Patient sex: M
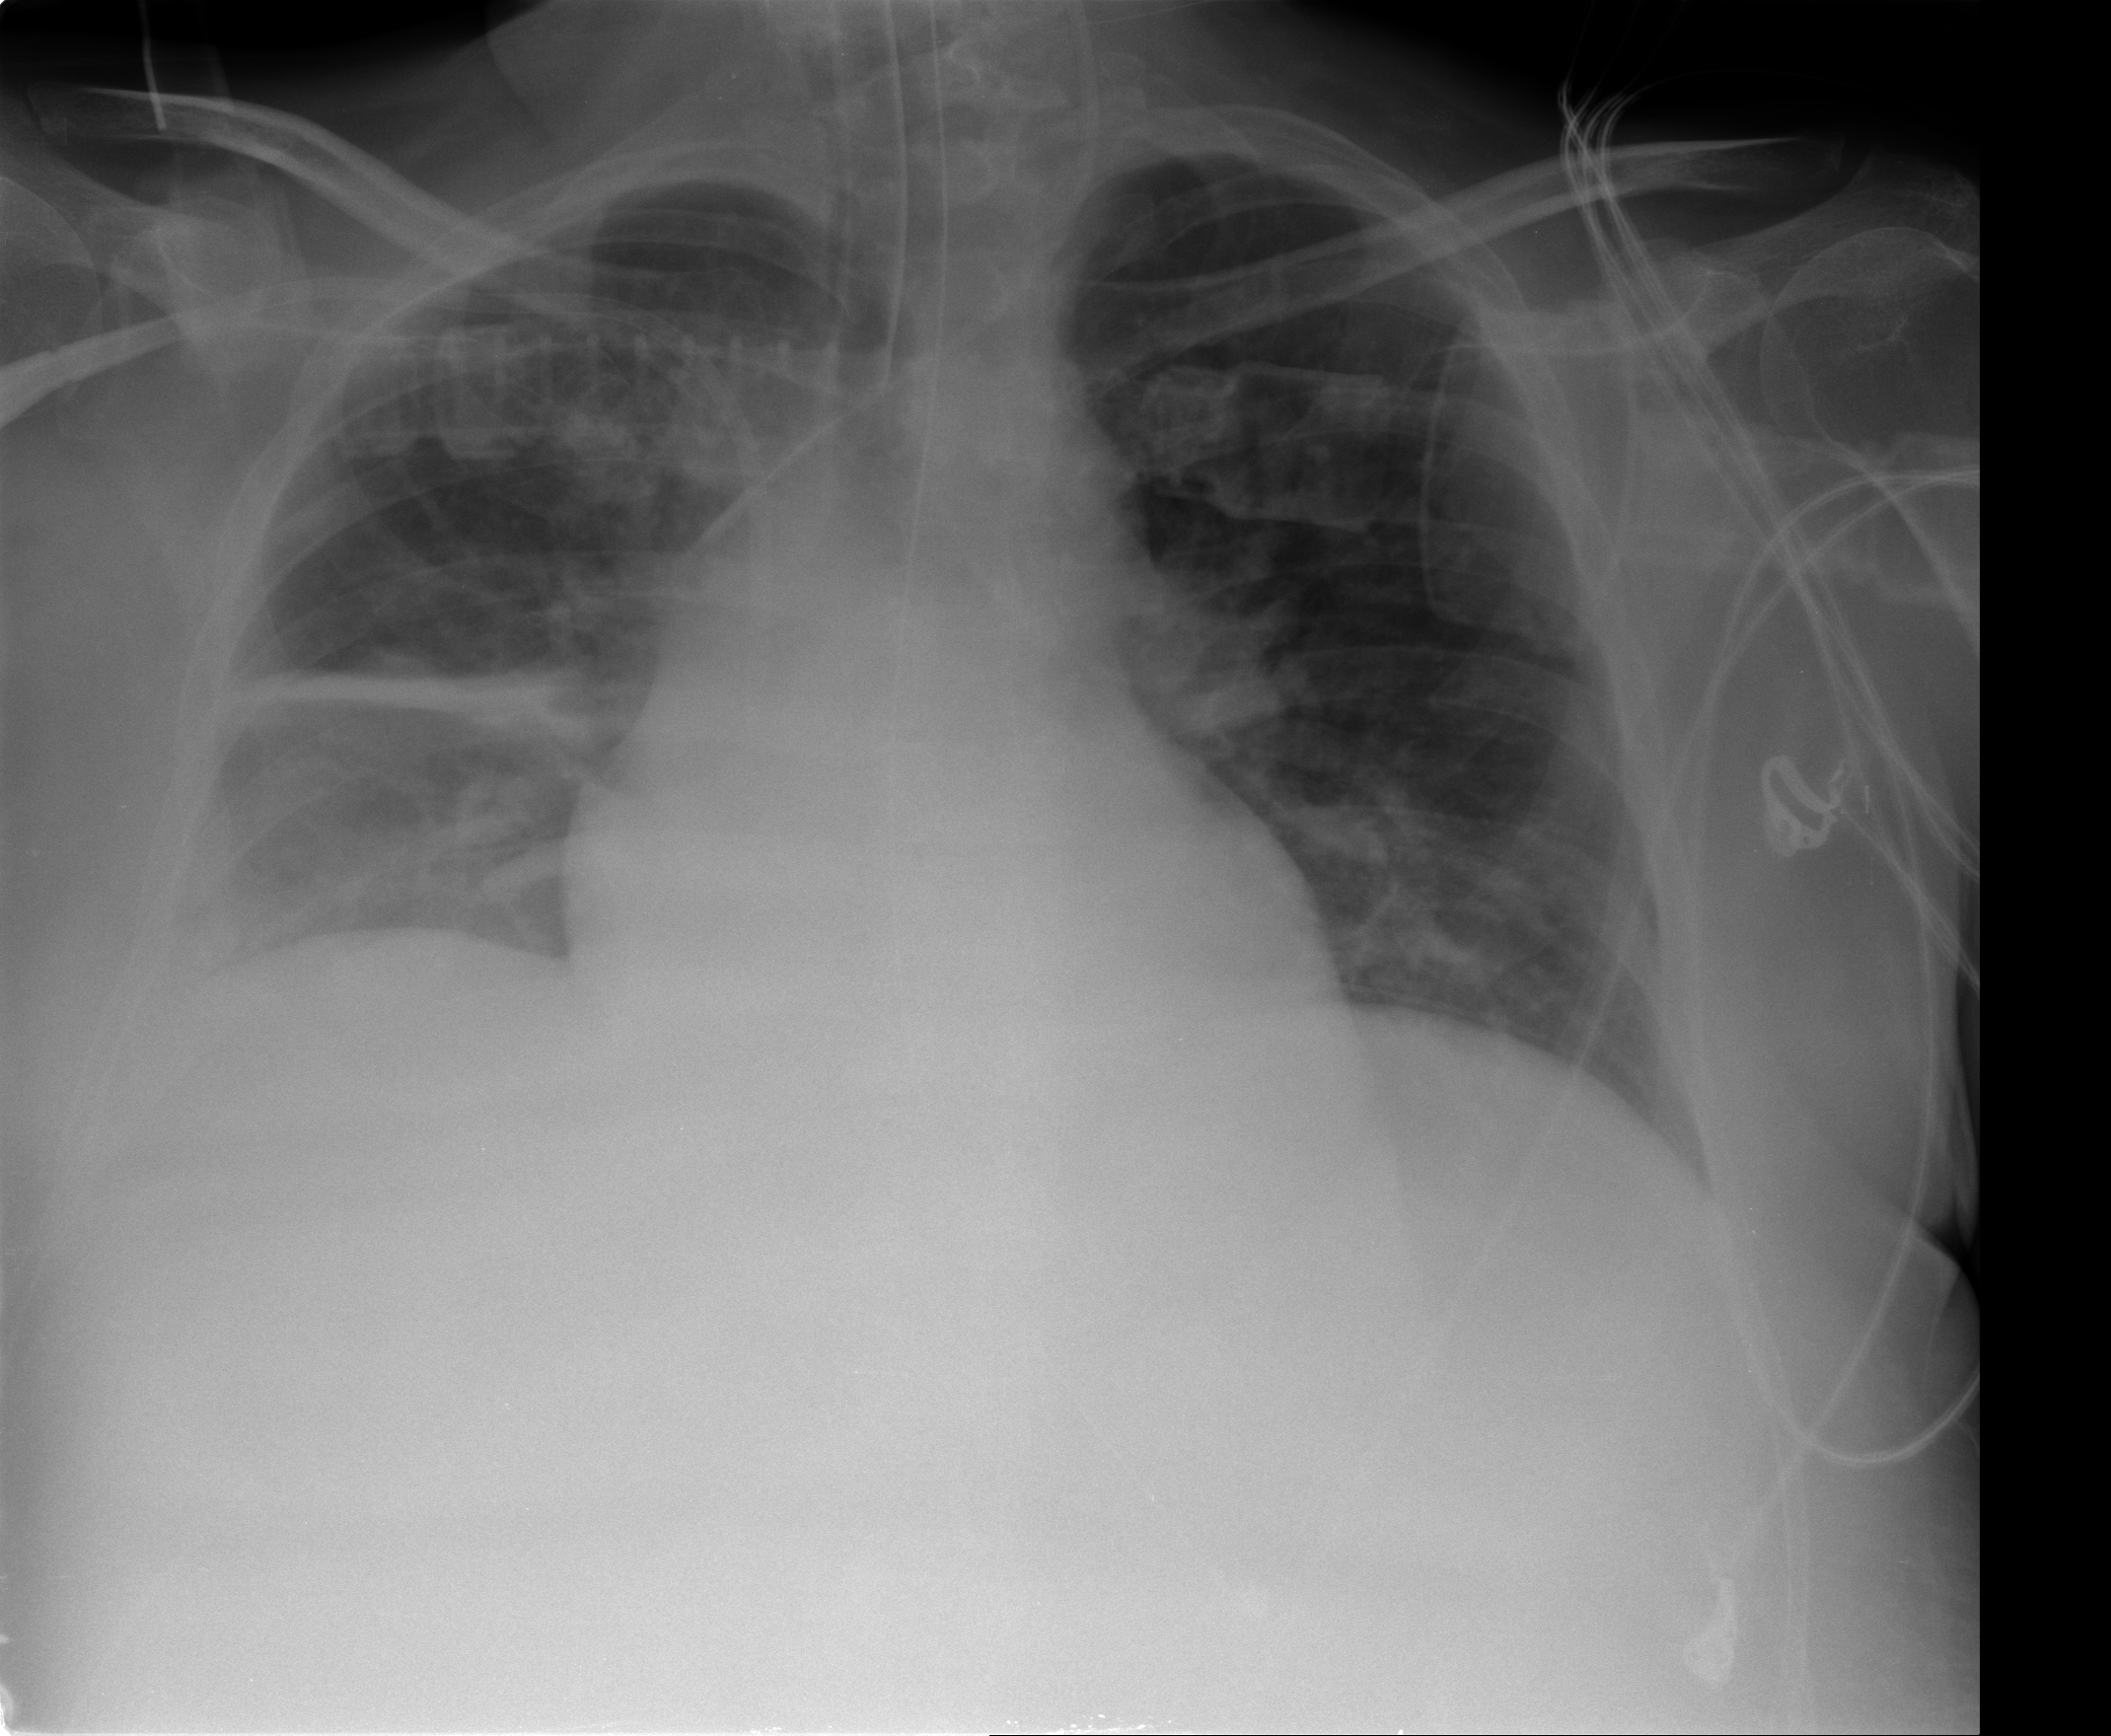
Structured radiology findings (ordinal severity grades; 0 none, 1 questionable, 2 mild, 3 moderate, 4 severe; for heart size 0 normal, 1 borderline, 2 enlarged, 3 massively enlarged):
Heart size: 2
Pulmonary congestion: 2
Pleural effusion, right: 2
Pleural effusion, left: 0
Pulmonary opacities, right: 0
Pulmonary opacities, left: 0
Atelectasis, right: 3
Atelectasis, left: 1